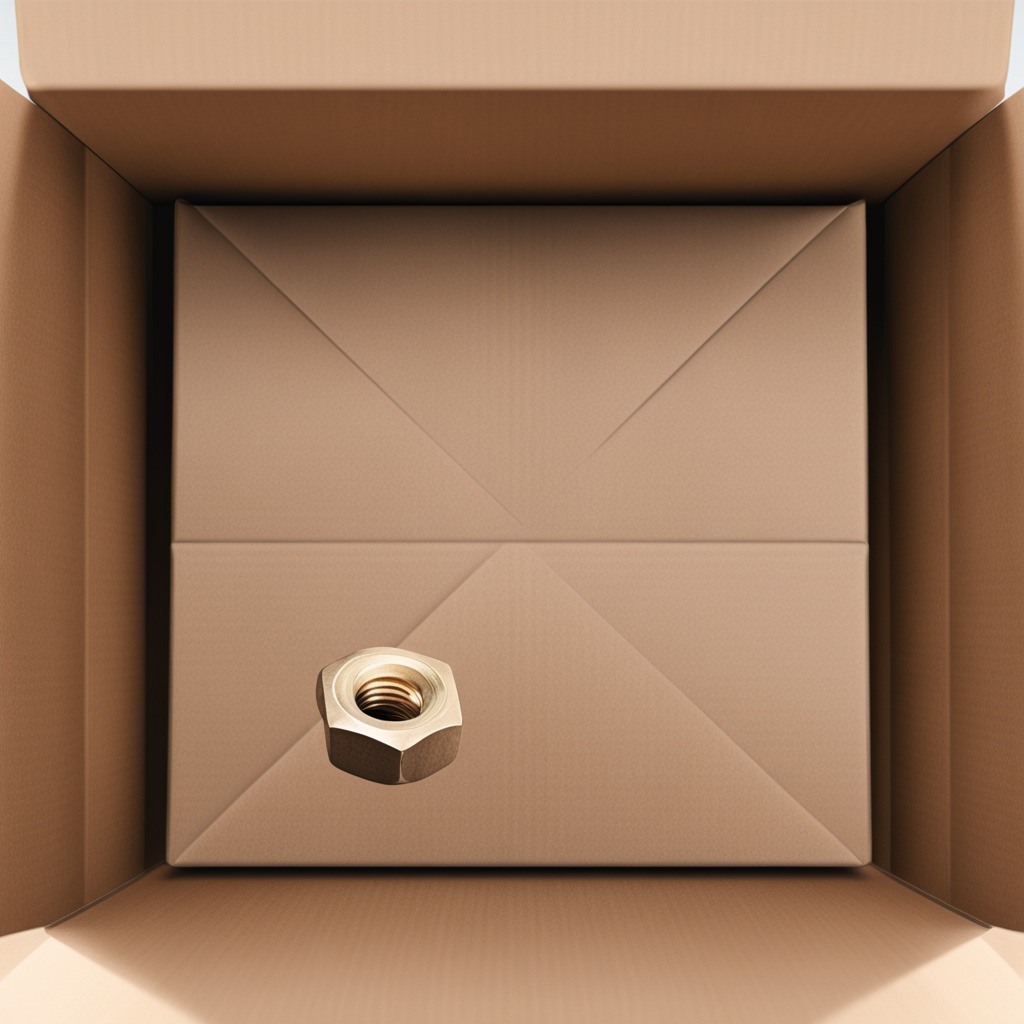
A metal nut is lying on the cardboard box surface.